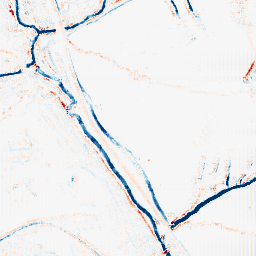
Category: morphological
Decomposition family: morphological_square
Decomposition parameters: operation: average
size: 5
Upsampling method: fft_zeropad
Upsampling parameters: scale: 2
Upsampling scale: 2